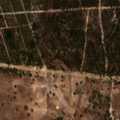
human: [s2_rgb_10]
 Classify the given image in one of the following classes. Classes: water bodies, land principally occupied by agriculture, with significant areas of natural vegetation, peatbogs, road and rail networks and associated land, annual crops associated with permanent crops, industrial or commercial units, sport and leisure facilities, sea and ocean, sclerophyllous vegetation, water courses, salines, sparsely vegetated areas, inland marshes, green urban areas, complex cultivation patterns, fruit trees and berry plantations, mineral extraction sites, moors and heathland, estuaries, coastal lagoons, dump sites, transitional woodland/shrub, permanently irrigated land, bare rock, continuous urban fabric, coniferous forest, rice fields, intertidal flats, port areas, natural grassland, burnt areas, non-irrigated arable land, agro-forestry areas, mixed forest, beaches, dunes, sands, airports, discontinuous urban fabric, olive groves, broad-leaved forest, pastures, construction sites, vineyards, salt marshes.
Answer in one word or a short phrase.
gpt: pastures, broad-leaved forest, coniferous forest, transitional woodland/shrub